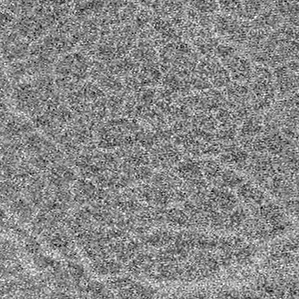
Label: frost